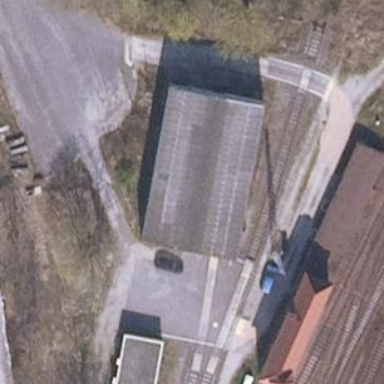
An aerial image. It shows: Signal on the railway track. It is positioned in the track.